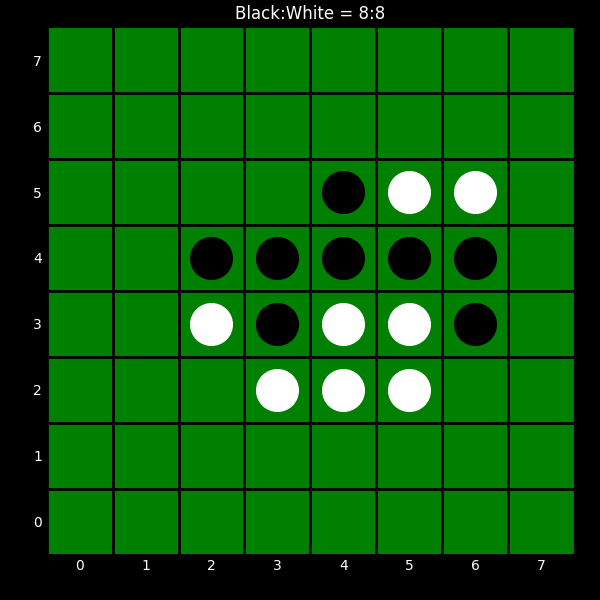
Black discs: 8
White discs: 8